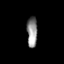
Tissue: skin
Cell type: Others
Senescence score: 0.237
Nuclear area (px): 310
Mean DAPI intensity: 142.777